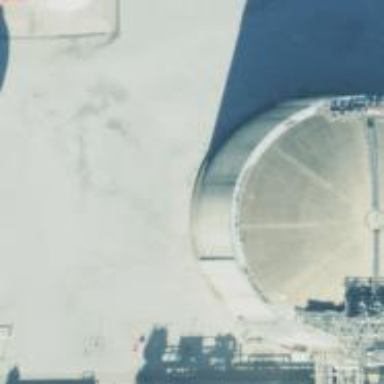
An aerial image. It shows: Storage tank building.